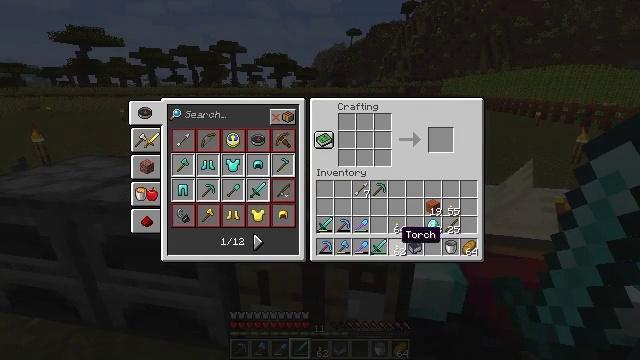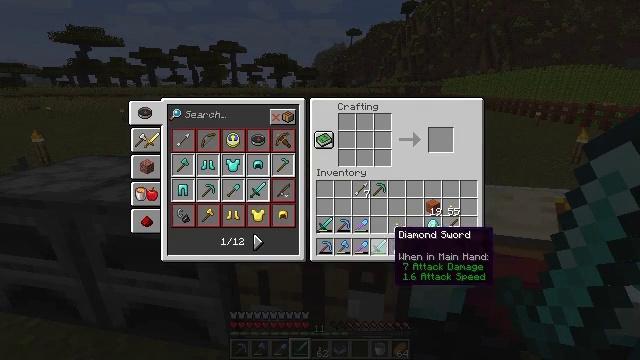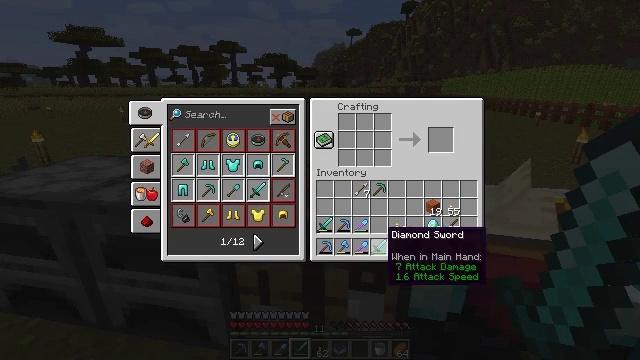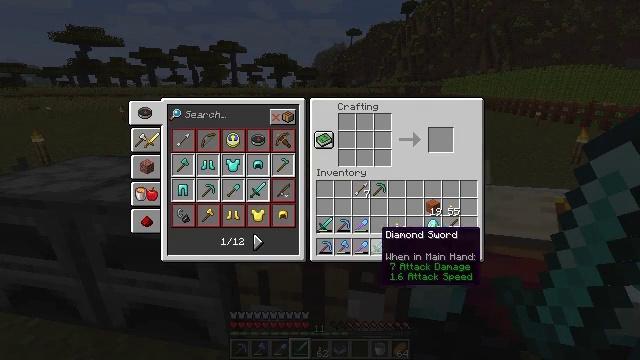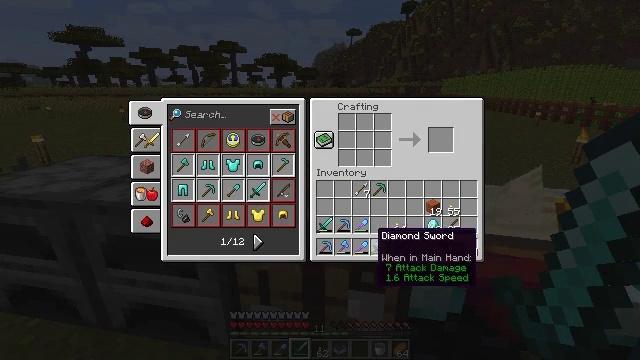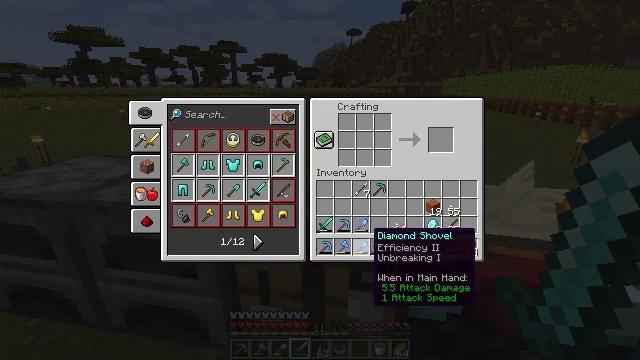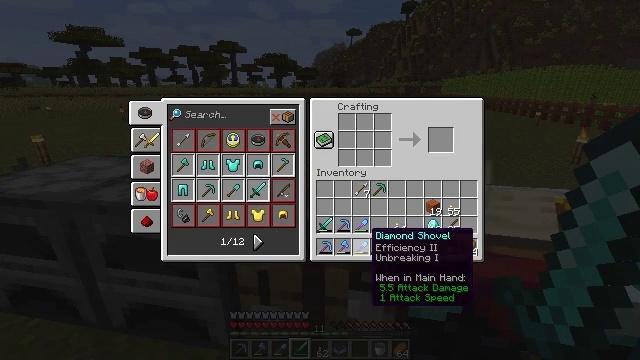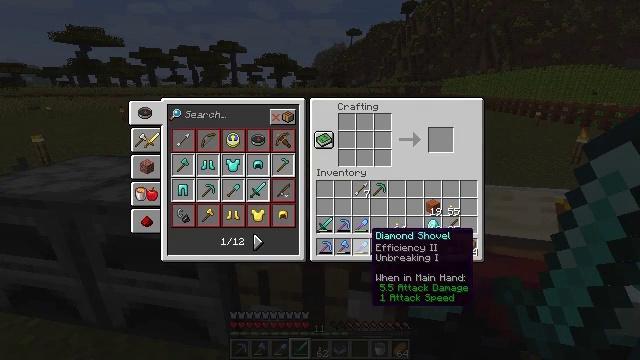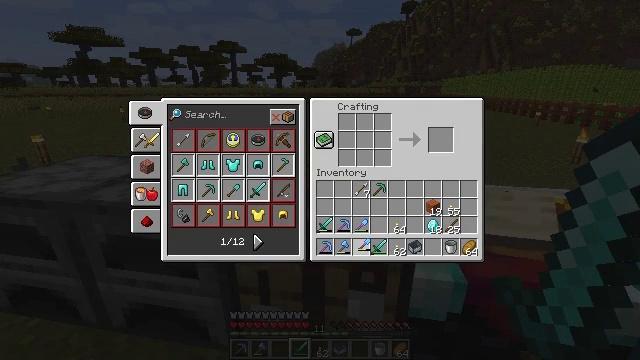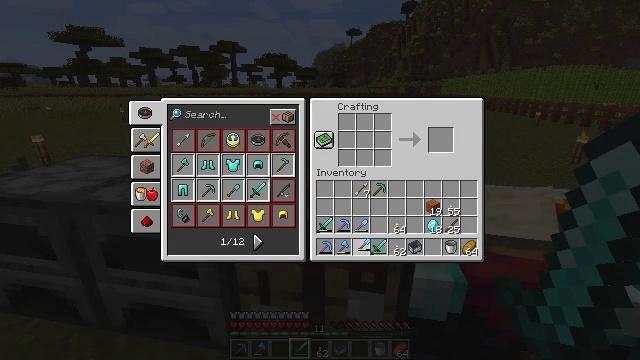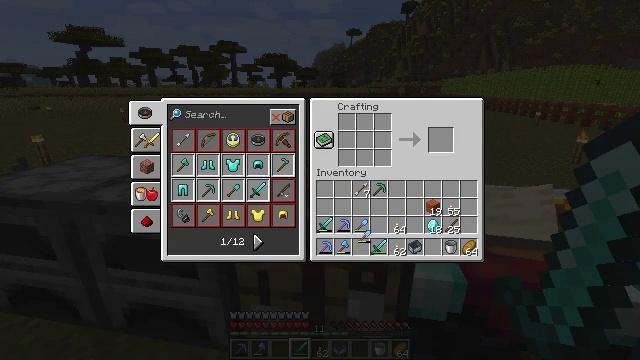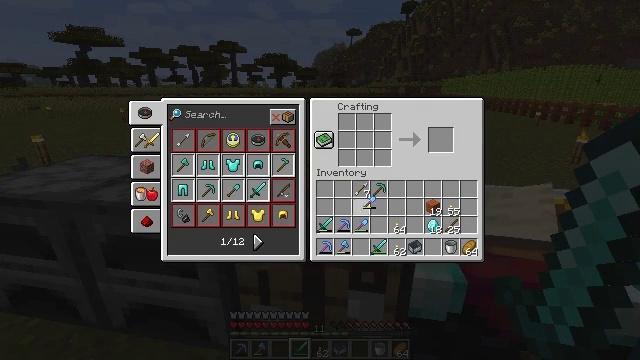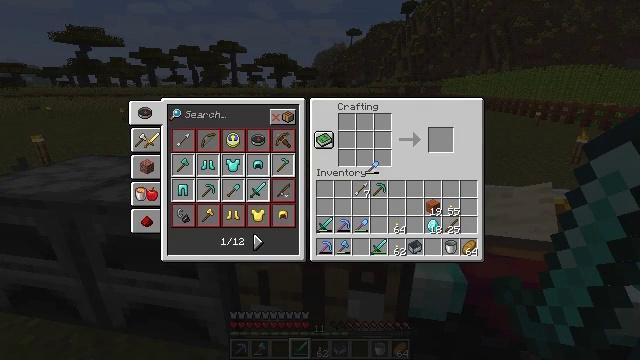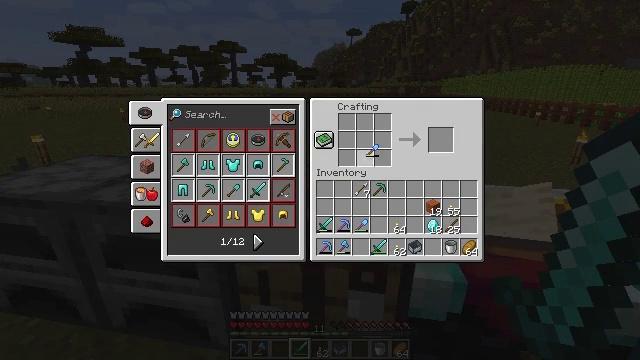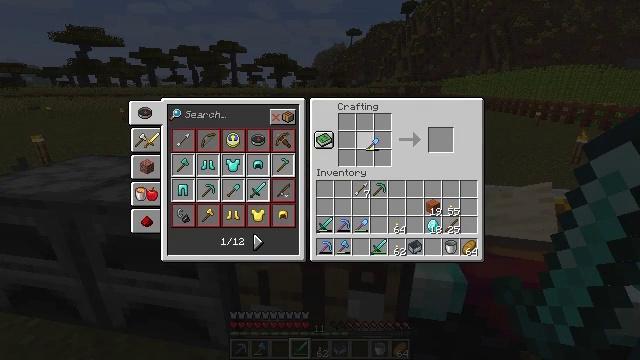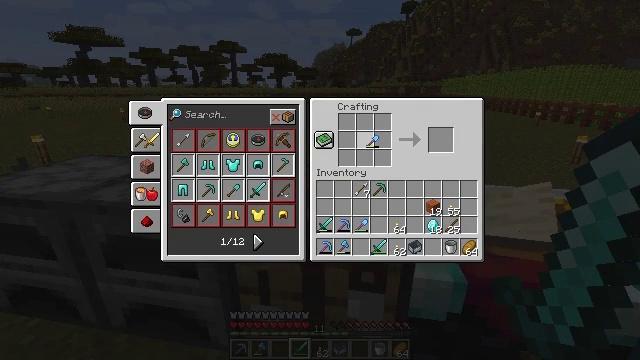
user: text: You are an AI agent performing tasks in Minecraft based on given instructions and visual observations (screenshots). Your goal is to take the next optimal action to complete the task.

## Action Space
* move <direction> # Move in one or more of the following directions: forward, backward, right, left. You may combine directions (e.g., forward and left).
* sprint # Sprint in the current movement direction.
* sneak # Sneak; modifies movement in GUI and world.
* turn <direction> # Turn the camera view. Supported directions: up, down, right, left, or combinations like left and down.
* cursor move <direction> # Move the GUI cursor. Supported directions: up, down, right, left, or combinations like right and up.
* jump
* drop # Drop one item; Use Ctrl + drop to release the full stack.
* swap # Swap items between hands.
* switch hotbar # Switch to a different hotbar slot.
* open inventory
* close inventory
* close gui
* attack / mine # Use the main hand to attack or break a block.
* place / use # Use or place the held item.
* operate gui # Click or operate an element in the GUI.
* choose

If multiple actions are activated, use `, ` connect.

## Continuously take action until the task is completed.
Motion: motion action
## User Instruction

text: Make a diamond shovel using diamonds and a stick.
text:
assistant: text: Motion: cursor move left
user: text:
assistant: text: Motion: cursor move left
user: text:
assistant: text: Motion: no_op
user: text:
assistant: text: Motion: no_op
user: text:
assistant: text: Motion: no_op
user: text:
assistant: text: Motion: no_op
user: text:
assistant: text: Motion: no_op
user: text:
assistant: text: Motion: operate gui
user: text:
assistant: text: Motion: operate gui
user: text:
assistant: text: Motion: cursor move up
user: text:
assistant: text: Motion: cursor move up
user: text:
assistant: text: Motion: cursor move up
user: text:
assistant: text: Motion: cursor move up
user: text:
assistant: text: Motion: no_op
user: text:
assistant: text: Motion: no_op
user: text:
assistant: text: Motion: no_op
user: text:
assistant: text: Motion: no_op
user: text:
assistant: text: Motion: no_op
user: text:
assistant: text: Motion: no_op
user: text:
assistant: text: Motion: no_op
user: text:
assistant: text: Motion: no_op
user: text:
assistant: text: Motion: no_op
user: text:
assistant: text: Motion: no_op
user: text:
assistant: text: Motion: no_op
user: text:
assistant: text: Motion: no_op
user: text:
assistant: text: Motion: no_op
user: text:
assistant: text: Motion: no_op
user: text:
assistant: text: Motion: no_op
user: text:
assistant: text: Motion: no_op
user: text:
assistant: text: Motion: no_op